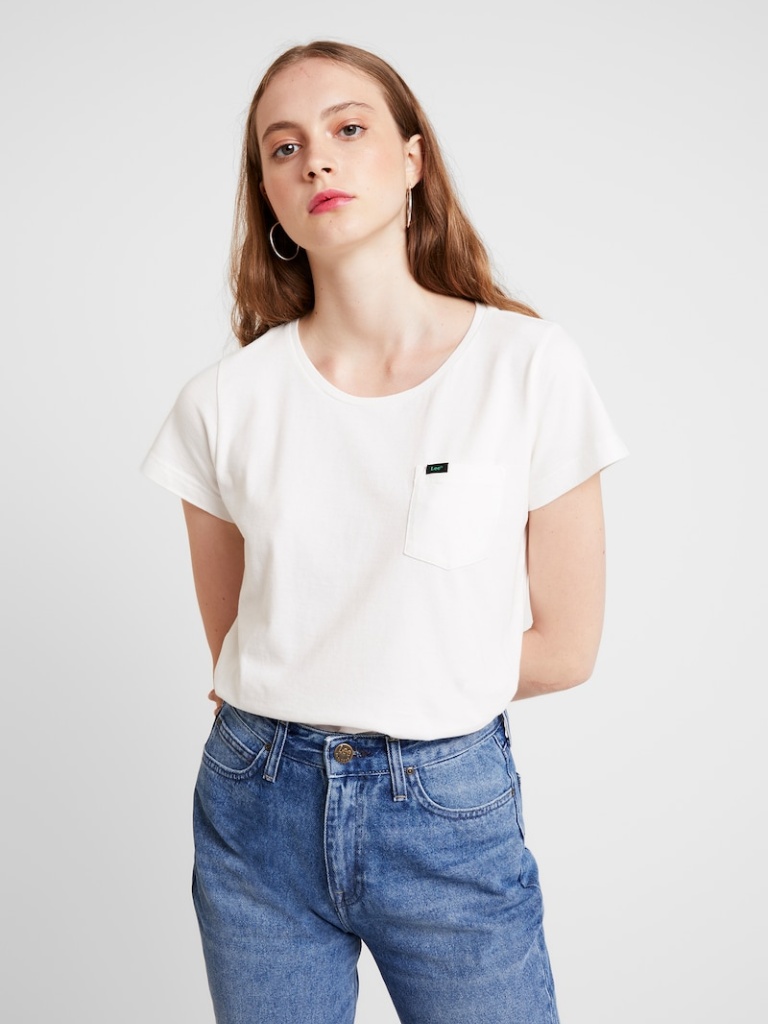
cotton relaxed short sleeve hip length Untucked crew t-shirt